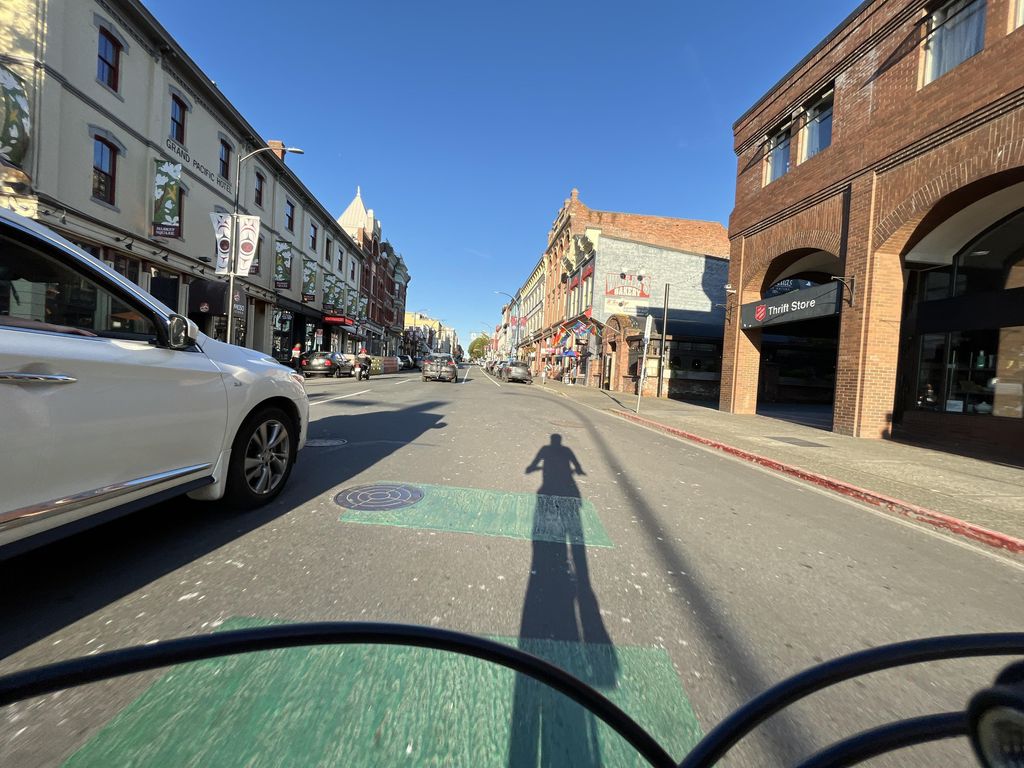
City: victoria